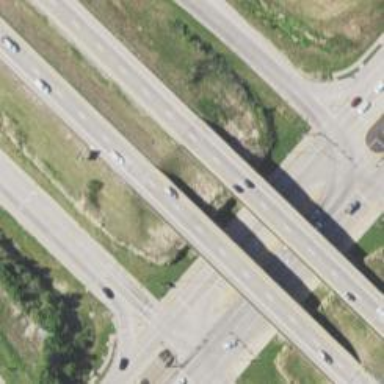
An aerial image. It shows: Bridge over motorway.